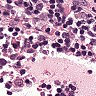
Metastatic tissue present: no